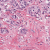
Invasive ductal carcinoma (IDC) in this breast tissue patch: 1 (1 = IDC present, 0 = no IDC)